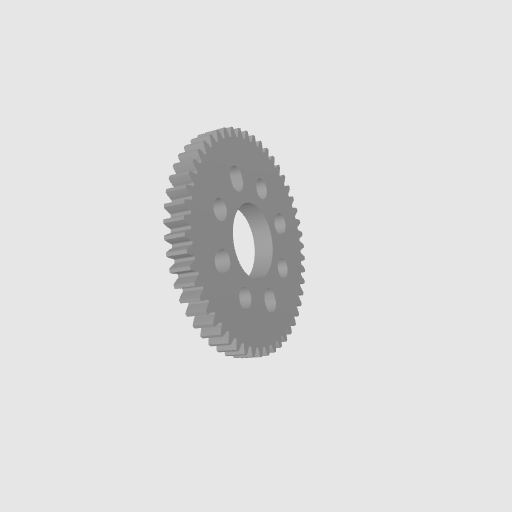
Part: HubMountAcetalGear50T